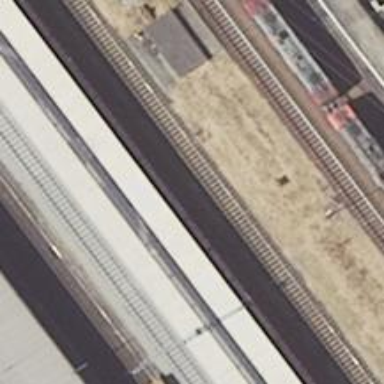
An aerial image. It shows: Railway signal.